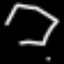
Label: octagon